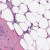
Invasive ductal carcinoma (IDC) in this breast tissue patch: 0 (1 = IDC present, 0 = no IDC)